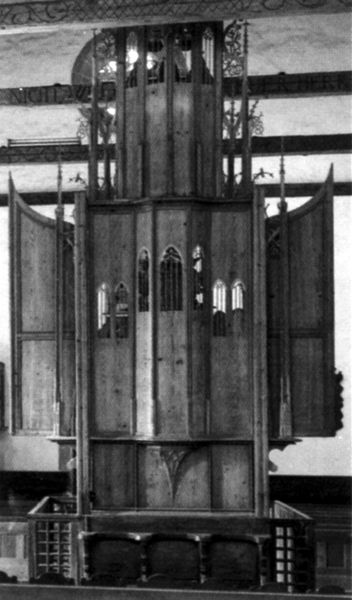
Titel: Fronleichnams-Altar, Rückansicht des Schreines
Künstler: Tilman Riemenschneider
Standort: Creglingen im Taubertal
Institution: Herrgottskirche
Schlagwörter: flügel, schatten, weiß, fenster, grau, holz, licht, raum, rücken, schwarz, stuhl, gebäude, zaun, alt, wand, architektur, sockel, stein, innenraum, instrument, brüstung, gitter, kirche, decke, musik, gotik, rund, umrandung, bogen, kahl, fabrik, bank, saal, laut, spielen, inschrift, musikinstrument, verzierung, leuchter, metall, balken, geländer, gestell, geschlossen, hoch, foto, fotografie, photographie, roh, maschine, offen, rückseite, hinten, rippen, schlicht, schwarzweiß, altar, hochaltar, kasten, photo, von hinten, rückansicht, kirchenschiff, orgel, gotisch, kanzel, spitzbogen, chor, geöffnet, glauben, pfeifen, streben, schrein, metal, bau, schnitzwerk, holzbalken, kapitol, gebälk, durchfensterung, maßwerk, fialen, schmucklos, grundform, krabben, fiale, spätgotik, gesprenge, mensa, predella, retabel, schnitz, schnitzaltar, tafeln, flügelaltar, triptychon, trist, hcoh, klappen, altarretabel, holzaltar, gespränge, klappaltar, riemenschneider, altarflügel, tilman riemenschneider, rotenburg, heilig-blut-altar, beichtstuhl, d, 15. jahrhundert, schnörkellos, 3-fügelig, kirchenmusik, orgelprospekt